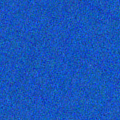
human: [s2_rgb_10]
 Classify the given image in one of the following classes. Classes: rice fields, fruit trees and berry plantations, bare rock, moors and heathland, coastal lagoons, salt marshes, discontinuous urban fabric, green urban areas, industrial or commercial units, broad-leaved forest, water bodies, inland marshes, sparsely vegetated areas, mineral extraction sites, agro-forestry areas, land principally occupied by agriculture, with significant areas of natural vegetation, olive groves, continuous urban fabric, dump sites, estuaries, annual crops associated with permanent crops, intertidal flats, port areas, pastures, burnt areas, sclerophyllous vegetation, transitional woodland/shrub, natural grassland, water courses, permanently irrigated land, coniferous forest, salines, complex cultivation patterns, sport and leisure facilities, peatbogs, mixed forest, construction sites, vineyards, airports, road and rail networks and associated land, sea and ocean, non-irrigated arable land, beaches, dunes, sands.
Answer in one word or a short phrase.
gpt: sea and ocean